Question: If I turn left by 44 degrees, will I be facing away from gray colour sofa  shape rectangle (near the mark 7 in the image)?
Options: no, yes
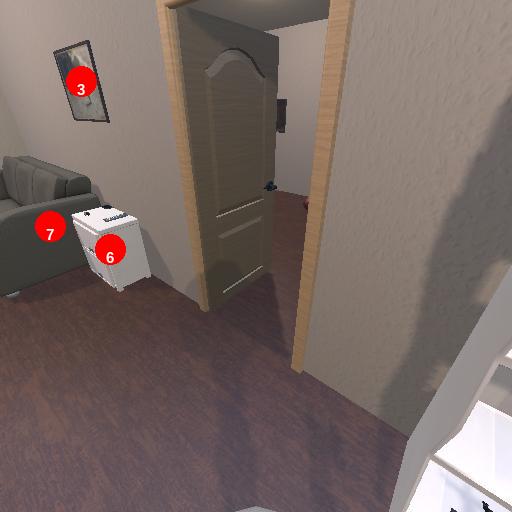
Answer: no